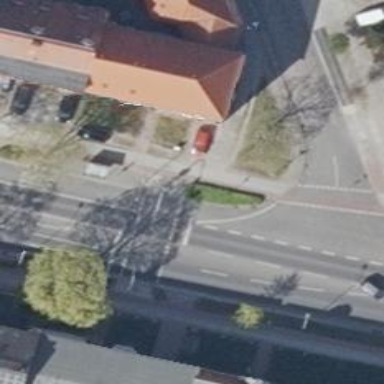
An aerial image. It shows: Road with traffic signals at crossing. The crossing is equipped with signals.